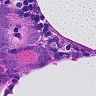
Metastatic tissue present: yes